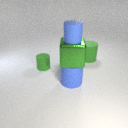
small green rubber cylinder in front of large green rubber cylinder